Brain MRI, t1w sequence, axial 2D slice.
Patient: age 35, sex F, weight 90 kg, height 1.9 m
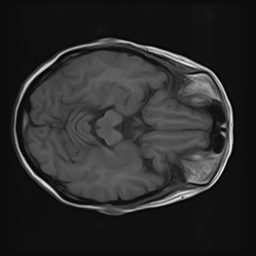